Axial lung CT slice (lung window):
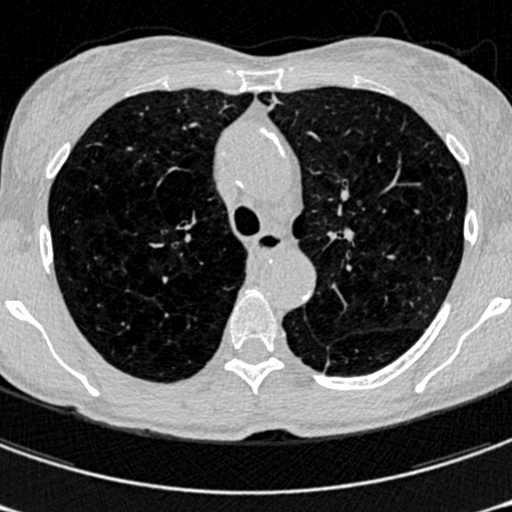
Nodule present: no